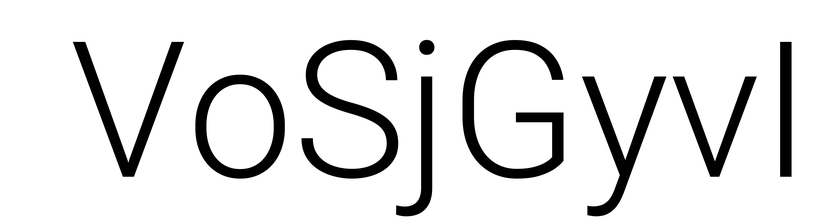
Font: Roboto_Light